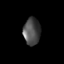
Tissue: skin
Cell type: Fibroblasts
Senescence score: 0.7196
Nuclear area (px): 447
Mean DAPI intensity: 77.322